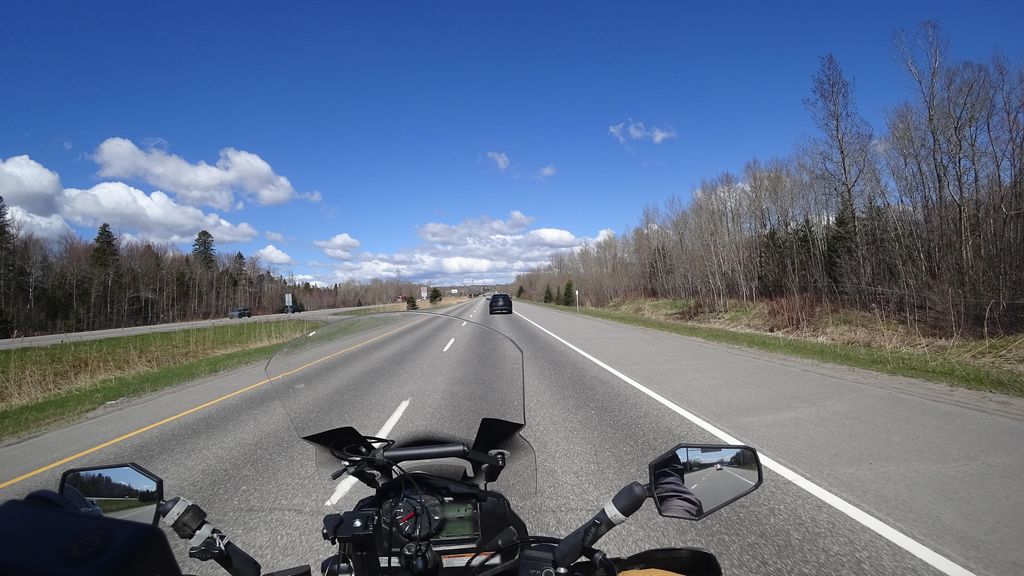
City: quebec_city